Question: i have a div named panel, CSS of whose is

'''
.msg_panel
{
width:100px;
height:45px;
max-height:200px;
padding: 3px;
overflow-y:scroll;
overflow-x:hidden;
}
'''
now even if height of panel is not larger than the max-height, i am getting the scrollbar visible(you can see in the pic).
I want scrollbar visible only if max-height is attained.
i tried javascript, but can it be done only in css
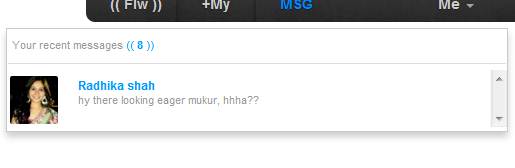
Answer: Set the 'overflow-y' property to 'auto'
<URL>